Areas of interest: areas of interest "School"
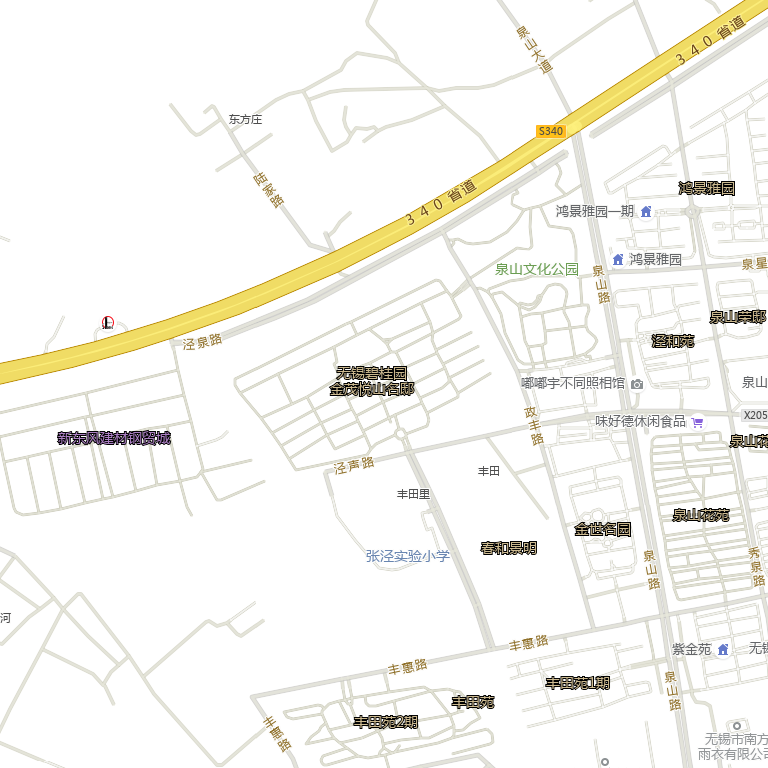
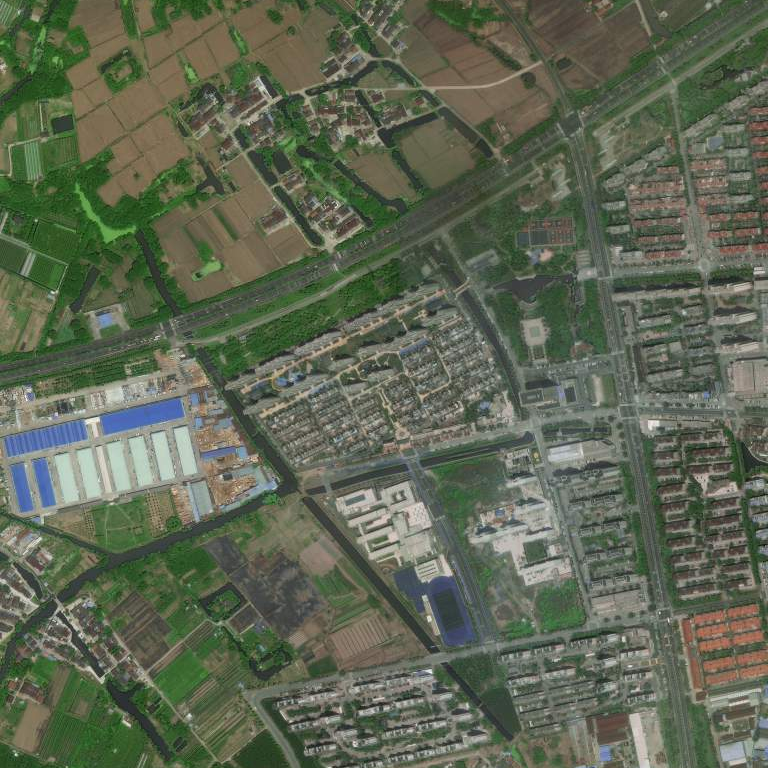